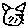
Label: cat